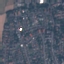
Label: Residential